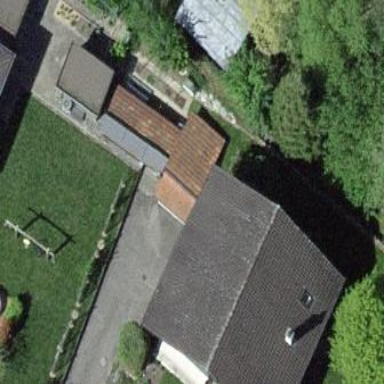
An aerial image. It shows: Garage building.